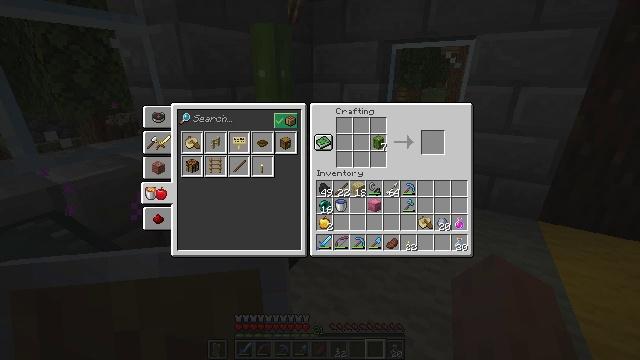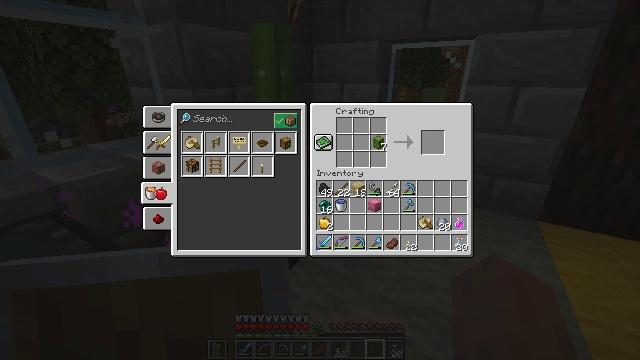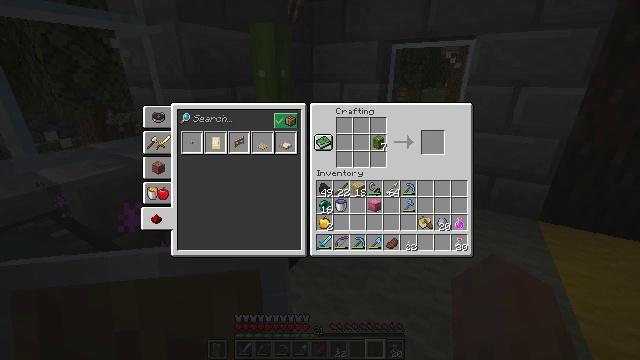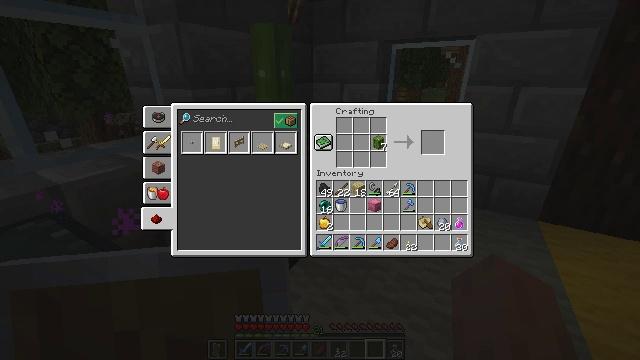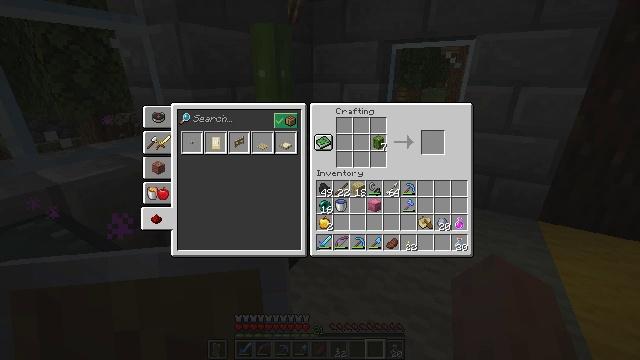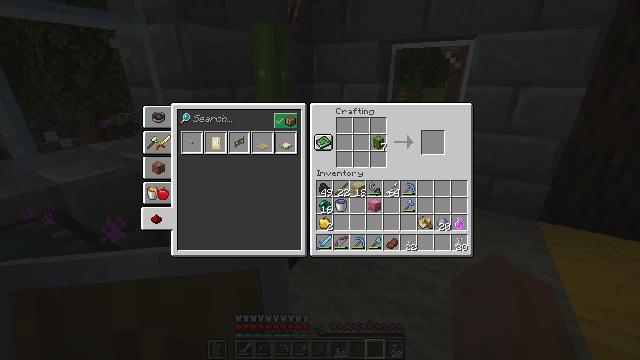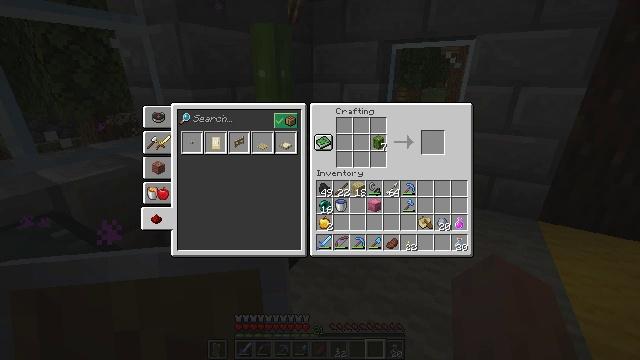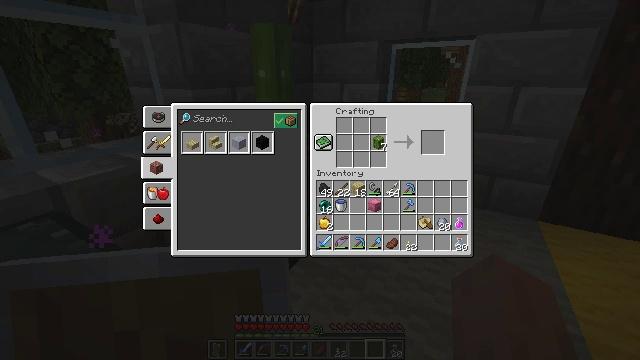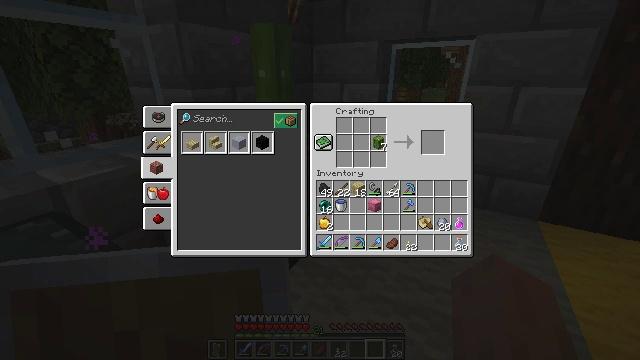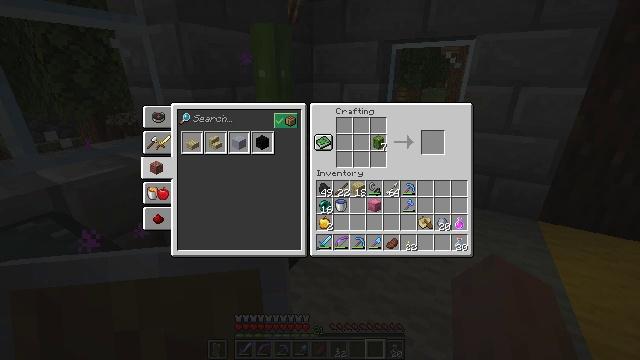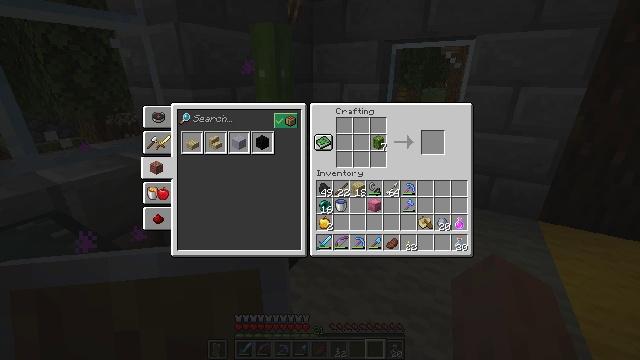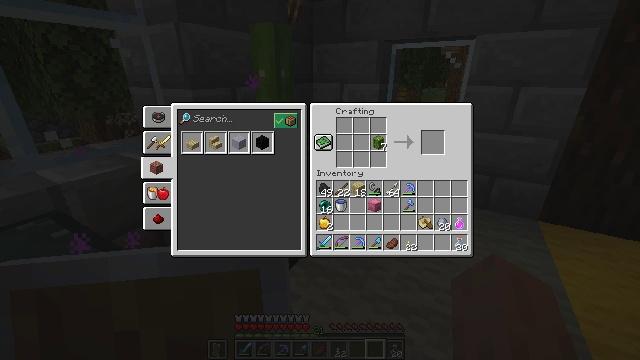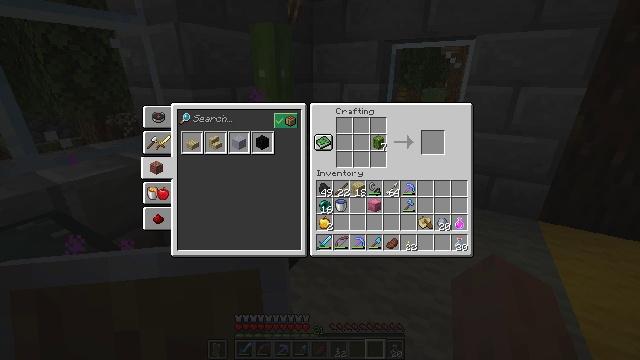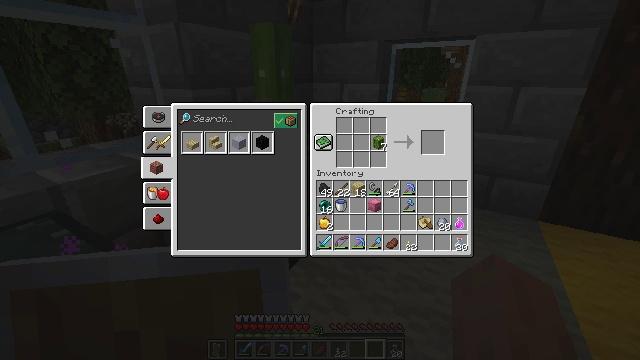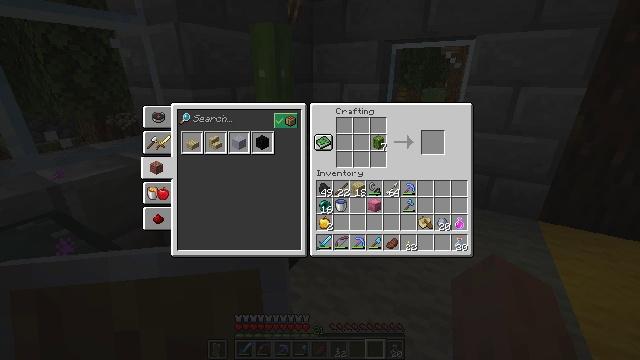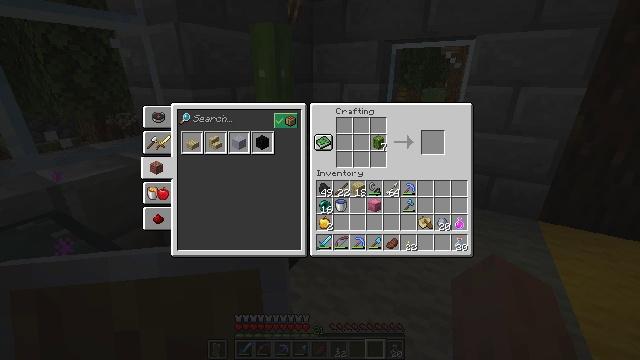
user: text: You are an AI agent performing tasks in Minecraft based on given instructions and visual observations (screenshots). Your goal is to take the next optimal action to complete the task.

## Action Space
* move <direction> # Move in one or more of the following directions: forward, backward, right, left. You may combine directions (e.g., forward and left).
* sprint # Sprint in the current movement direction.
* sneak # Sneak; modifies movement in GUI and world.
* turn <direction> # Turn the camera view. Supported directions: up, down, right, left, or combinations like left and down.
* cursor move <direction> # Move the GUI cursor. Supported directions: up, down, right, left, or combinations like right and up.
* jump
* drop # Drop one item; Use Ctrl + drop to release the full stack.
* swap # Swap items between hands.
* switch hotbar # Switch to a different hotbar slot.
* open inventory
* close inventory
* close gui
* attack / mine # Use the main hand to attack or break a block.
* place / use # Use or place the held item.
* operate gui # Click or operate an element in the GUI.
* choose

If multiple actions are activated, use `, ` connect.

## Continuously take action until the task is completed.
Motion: motion action
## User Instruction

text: Remove the potted cactus from its pot.
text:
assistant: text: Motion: cursor move down
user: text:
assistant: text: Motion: operate gui
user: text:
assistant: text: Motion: operate gui
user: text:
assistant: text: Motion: no_op
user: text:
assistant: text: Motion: cursor move up
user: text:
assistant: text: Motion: cursor move up
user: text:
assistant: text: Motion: operate gui
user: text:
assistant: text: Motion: cursor move up, operate gui
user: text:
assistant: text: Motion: operate gui
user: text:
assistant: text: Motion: operate gui
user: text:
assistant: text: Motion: no_op
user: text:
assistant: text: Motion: cursor move down
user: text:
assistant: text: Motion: operate gui
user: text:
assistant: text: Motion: cursor move down, operate gui
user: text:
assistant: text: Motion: operate gui
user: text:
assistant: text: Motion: operate gui
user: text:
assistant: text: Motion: cursor move up
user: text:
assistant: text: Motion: cursor move up
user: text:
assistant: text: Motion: operate gui
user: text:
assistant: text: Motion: cursor move up, operate gui
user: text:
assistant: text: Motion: operate gui
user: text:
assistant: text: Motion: no_op
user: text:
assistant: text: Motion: cursor move right
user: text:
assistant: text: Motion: cursor move right
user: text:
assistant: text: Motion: cursor move right
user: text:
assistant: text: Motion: cursor move right and down
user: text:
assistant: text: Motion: cursor move right
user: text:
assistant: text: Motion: no_op
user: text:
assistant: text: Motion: no_op
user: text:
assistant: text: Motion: turn right, close gui